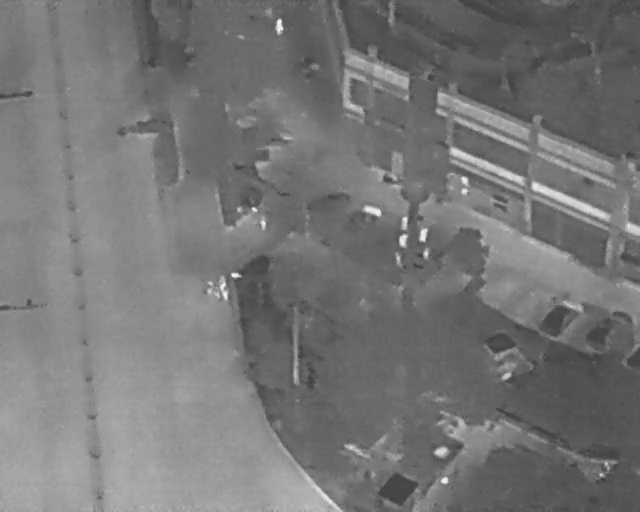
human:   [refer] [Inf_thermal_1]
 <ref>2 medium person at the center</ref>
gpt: <box>[[33, 55, 36, 56, 169], [31, 55, 33, 56, 2]]</box>

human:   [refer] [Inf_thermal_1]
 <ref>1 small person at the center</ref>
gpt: <box>[[32, 56, 34, 57, 2]]</box>

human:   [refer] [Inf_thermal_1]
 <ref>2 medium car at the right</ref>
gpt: <box>[[83, 59, 91, 64, 39], [91, 61, 99, 67, 39]]</box>